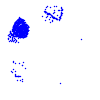
Particle: pion